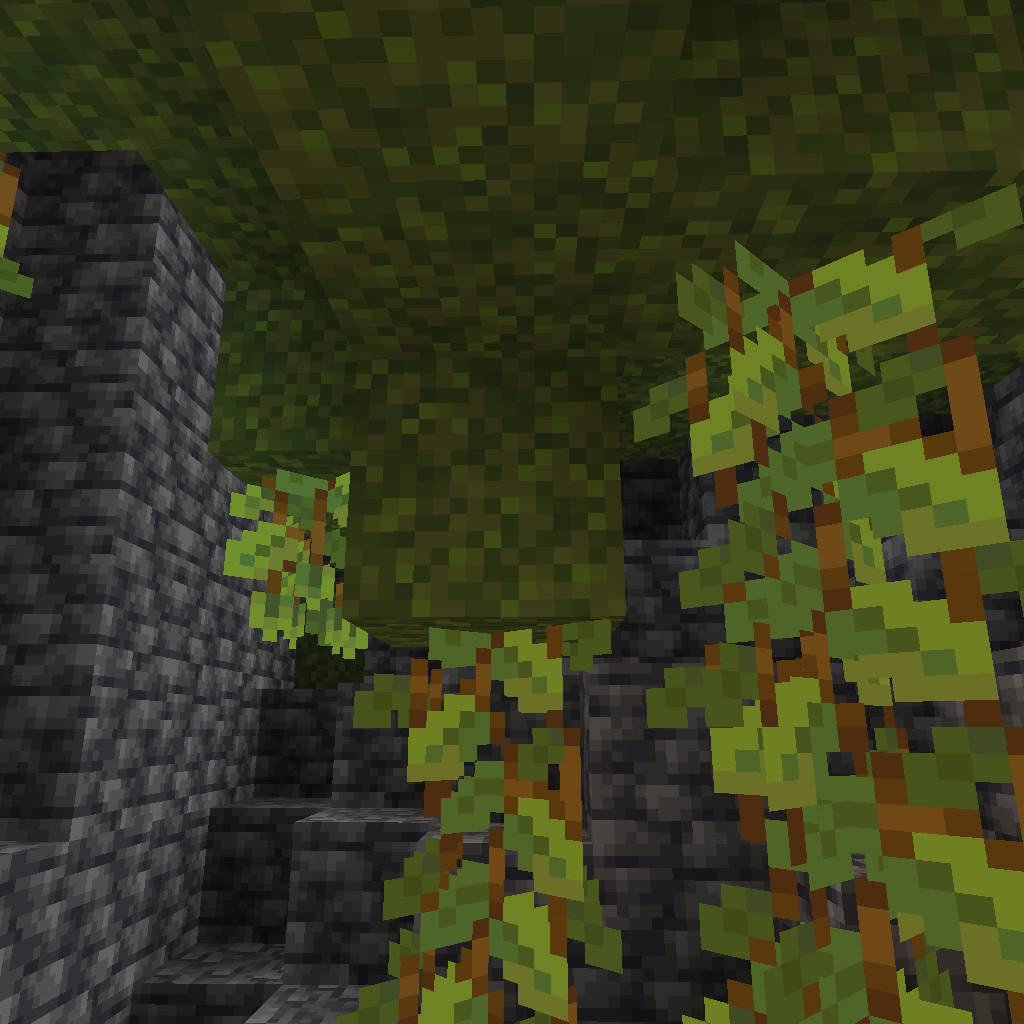
lush cave plants